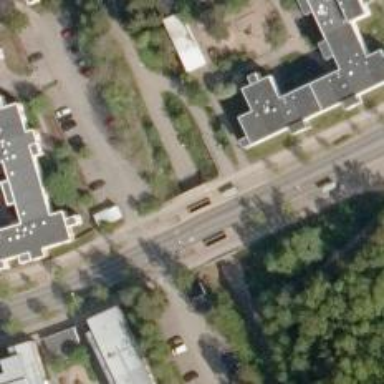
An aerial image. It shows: Asphalt cycleway.